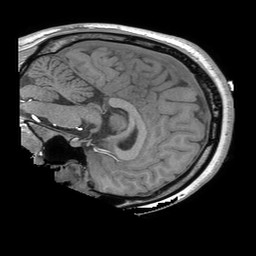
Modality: T1w
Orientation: sagittal
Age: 18
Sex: female
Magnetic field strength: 3 T